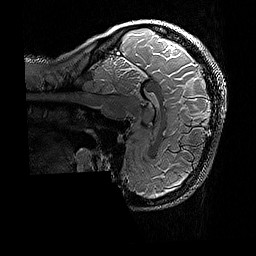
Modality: T2w
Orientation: sagittal
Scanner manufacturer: siemens
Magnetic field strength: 3 T
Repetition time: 3.2 s
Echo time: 0.428 s